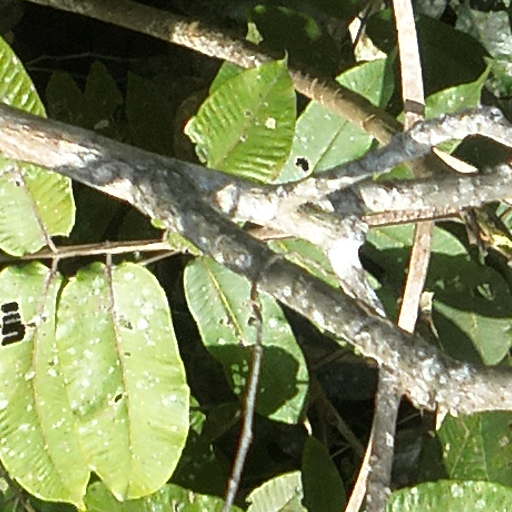
Species: Trattinnickia aspera
GBIF accepted scientific name: Trattinnickia aspera
Crown area (m\u00b2): 206.693